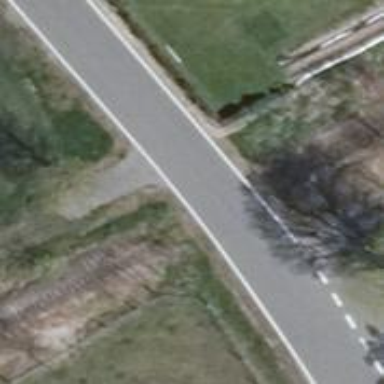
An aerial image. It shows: Abandoned railway.